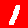
Digit: 1